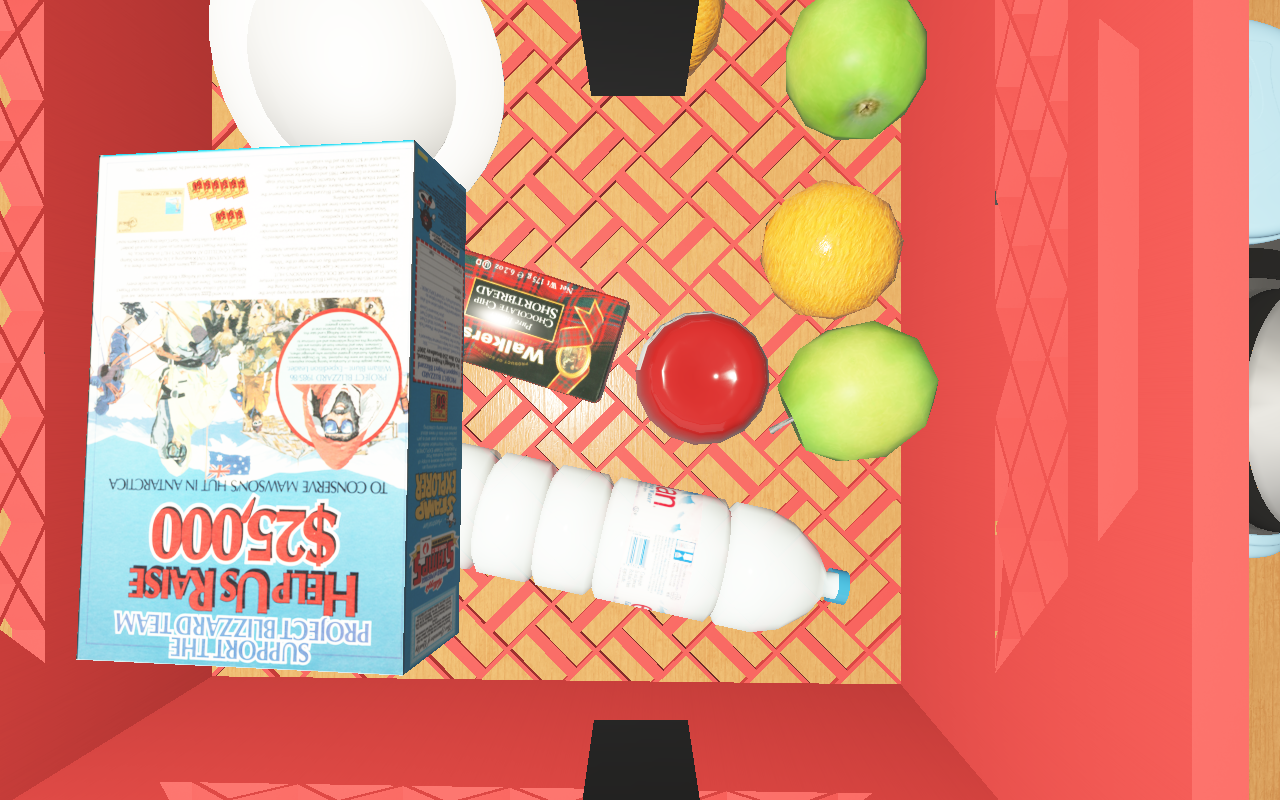
Objects in the scene:
carafe
water bottle
apple
apple
orange
orange
spoon
glass
wineglass
jam jar
cereal box
cereal box
biscuit box